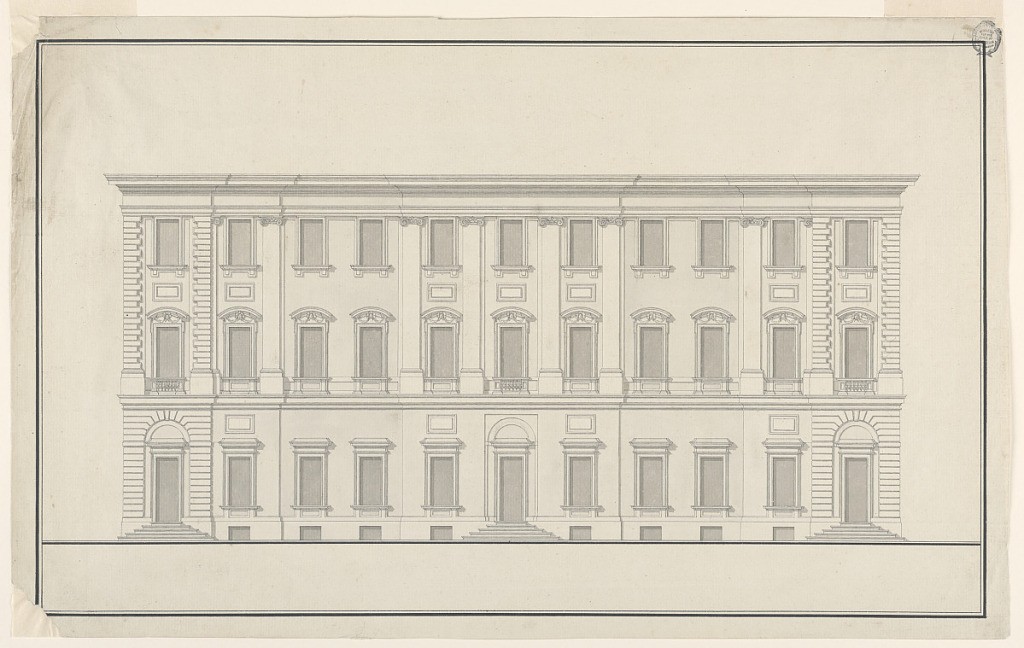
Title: Elevation of a Stately Building with Three Entrances
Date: late 18th century
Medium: Pen and ink, brush and gray wash on white laid paper
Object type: Drawing
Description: Horizontal format architectural drawing. The building depicted has three floors and a basement. The central part of three bays, and the ends of two bays each project; the last named ones, twice. Rustic in the last bays. Five steps lead to doors in the outermost and the central bays. Pilasters of Ionic order in the top floors. Framing similar to 1940-21-29.